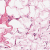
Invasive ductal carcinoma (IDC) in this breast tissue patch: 0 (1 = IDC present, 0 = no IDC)